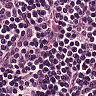
Metastatic tissue present: no